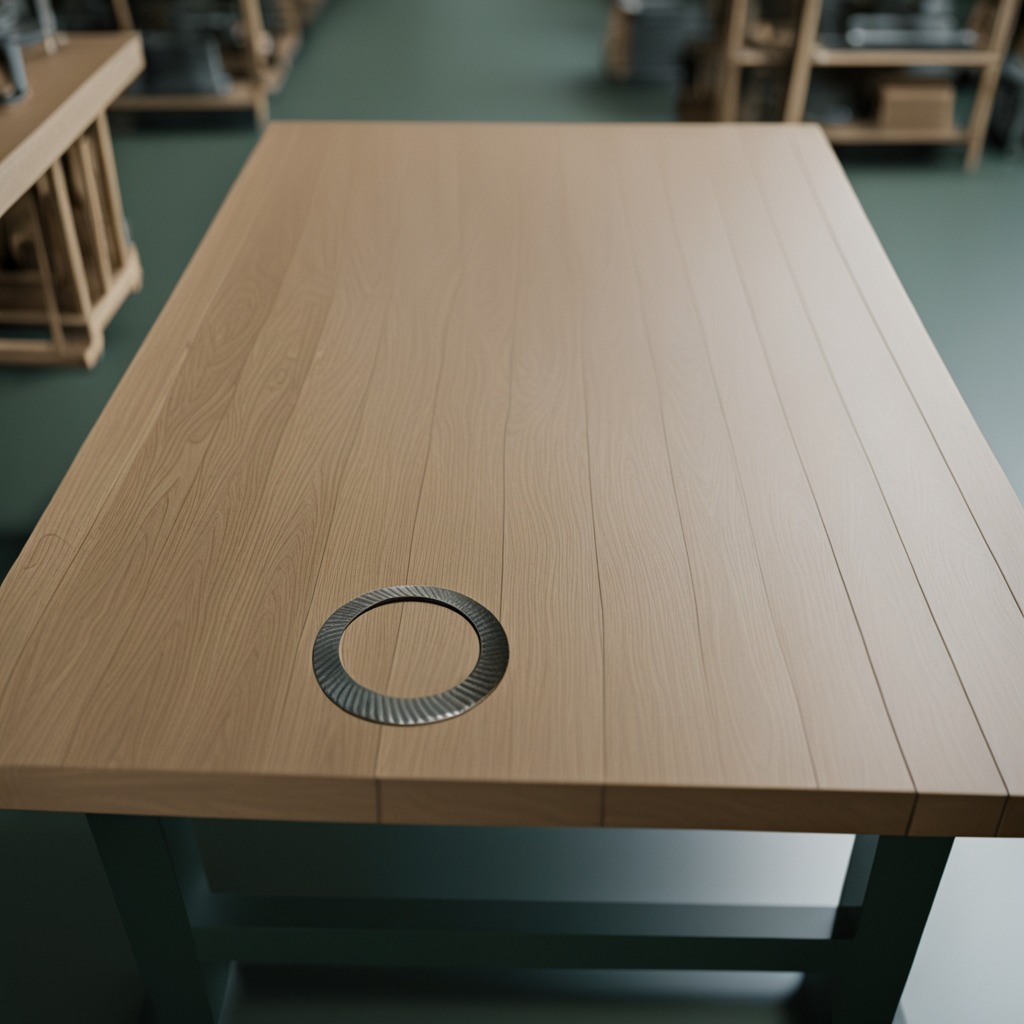
A flat metal washer is lying on the workbench inside a coastal fishing gear workshop.